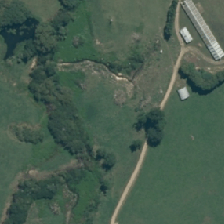
Land cover: deciduous_hardwood